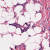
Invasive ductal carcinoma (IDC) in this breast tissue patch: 1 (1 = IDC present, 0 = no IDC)